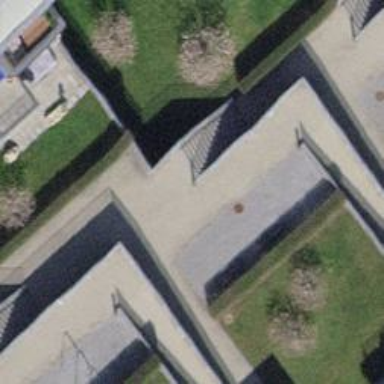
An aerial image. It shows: Road with steps.